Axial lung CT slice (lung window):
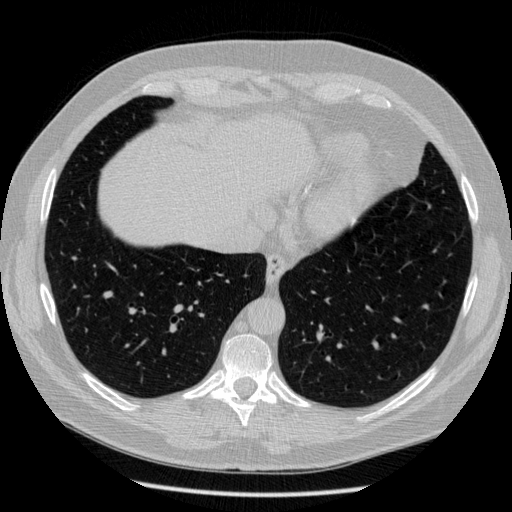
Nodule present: no